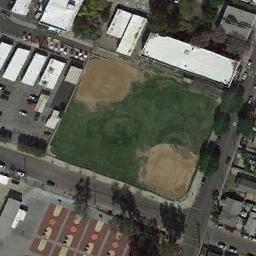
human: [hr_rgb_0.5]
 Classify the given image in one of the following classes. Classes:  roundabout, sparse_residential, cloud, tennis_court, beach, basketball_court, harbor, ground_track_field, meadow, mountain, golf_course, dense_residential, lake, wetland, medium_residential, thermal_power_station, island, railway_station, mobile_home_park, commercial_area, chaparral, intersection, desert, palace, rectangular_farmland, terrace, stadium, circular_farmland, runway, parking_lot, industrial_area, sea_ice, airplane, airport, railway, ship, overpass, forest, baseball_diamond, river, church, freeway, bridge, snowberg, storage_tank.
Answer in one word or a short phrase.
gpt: baseball_diamond